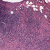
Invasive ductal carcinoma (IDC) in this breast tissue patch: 0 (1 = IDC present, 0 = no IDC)